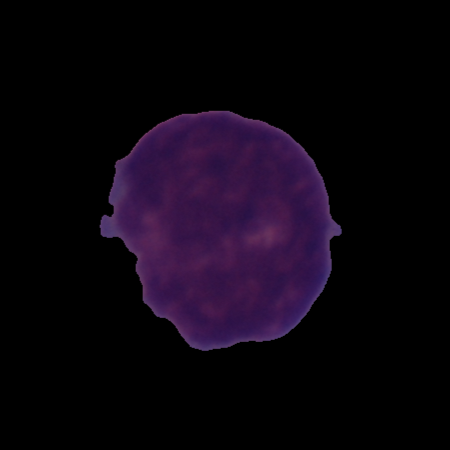
Label: cancer